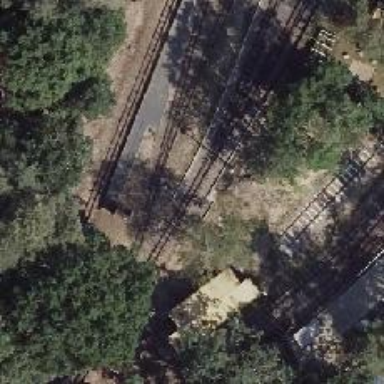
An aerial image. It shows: Railway switch.